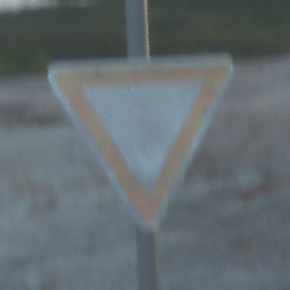
Verkehrszeichen: VorfahrtGewaehren
Umgebung: Outdoor, Beach
Tageszeit: SunriseSunset
Wetter: PartlyCloudy
Licht: Natural
Jahreszeit: NotSpecified
Kontrast: LowContrast